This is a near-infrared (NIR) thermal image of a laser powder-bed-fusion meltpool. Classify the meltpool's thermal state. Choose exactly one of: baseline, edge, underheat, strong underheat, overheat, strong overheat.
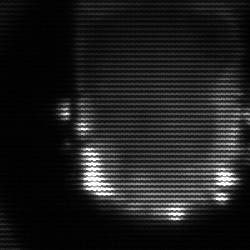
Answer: baseline